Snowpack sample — Snodgrass Mountain, Crested Butte, Colorado (2/4/25, 12:06 PM MST)
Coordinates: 38.923, -106.968
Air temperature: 35 °F
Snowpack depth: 80 cm
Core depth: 10 cm
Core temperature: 32 °F
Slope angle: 14°, slope face: 78°
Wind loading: low
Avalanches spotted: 0
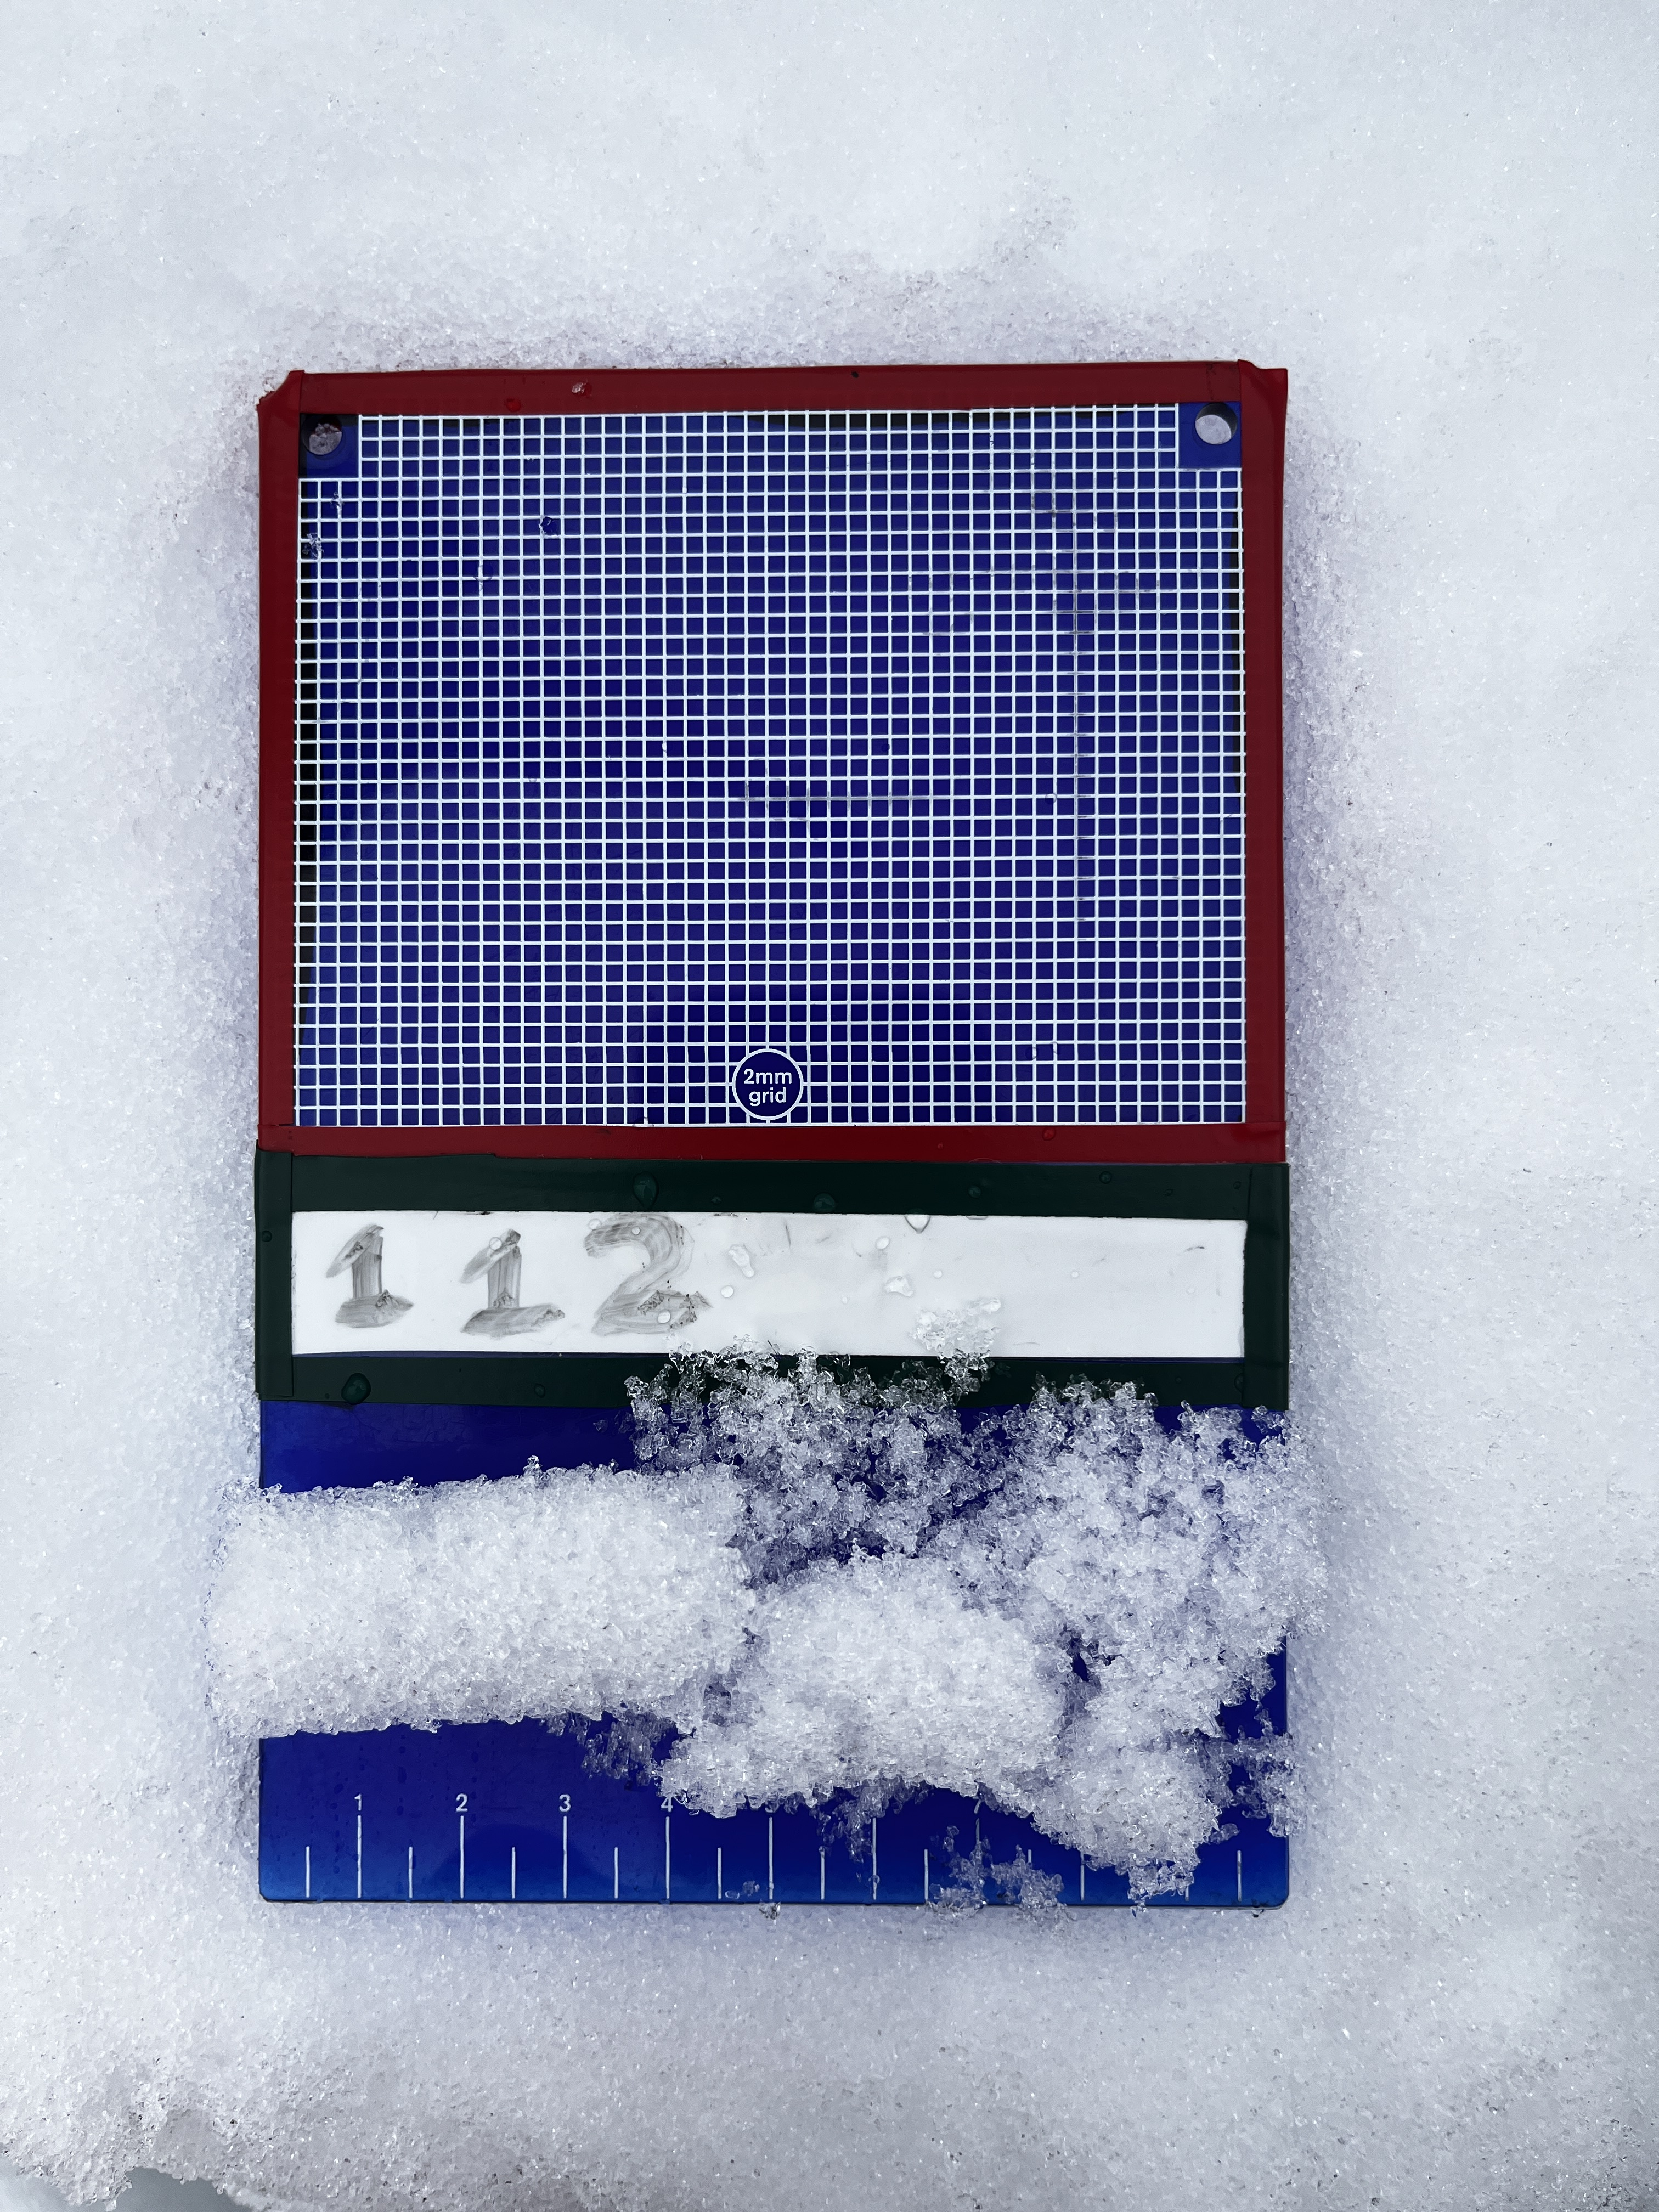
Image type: crystal_card
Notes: No avalanches nearby, unusually warm weather for the last month reported by residents, Collected 25 yards from treeline